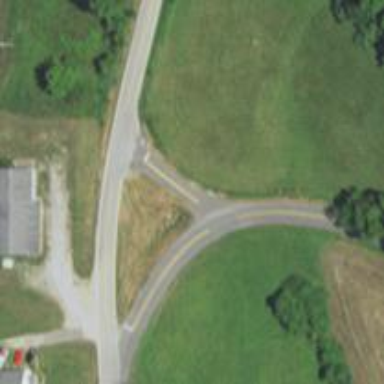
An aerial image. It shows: Road with stop sign.